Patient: sex F, age 61
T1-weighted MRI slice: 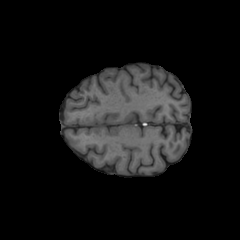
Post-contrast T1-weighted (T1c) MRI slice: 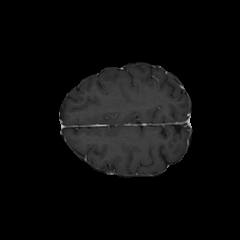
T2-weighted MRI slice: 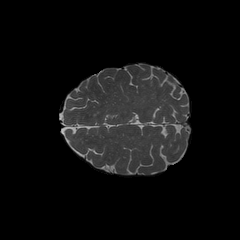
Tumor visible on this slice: no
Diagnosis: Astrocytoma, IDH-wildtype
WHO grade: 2